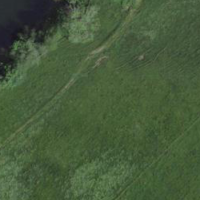
EUNIS habitat code: 24
Species observed at this site:
Chamaenerion angustifolium